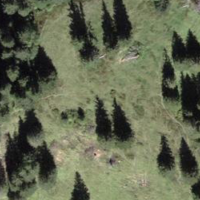
EUNIS habitat code: 43
Species observed at this site:
Geum montanum